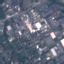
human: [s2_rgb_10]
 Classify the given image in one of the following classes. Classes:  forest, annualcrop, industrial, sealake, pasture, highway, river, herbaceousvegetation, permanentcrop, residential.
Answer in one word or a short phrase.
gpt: Industrial